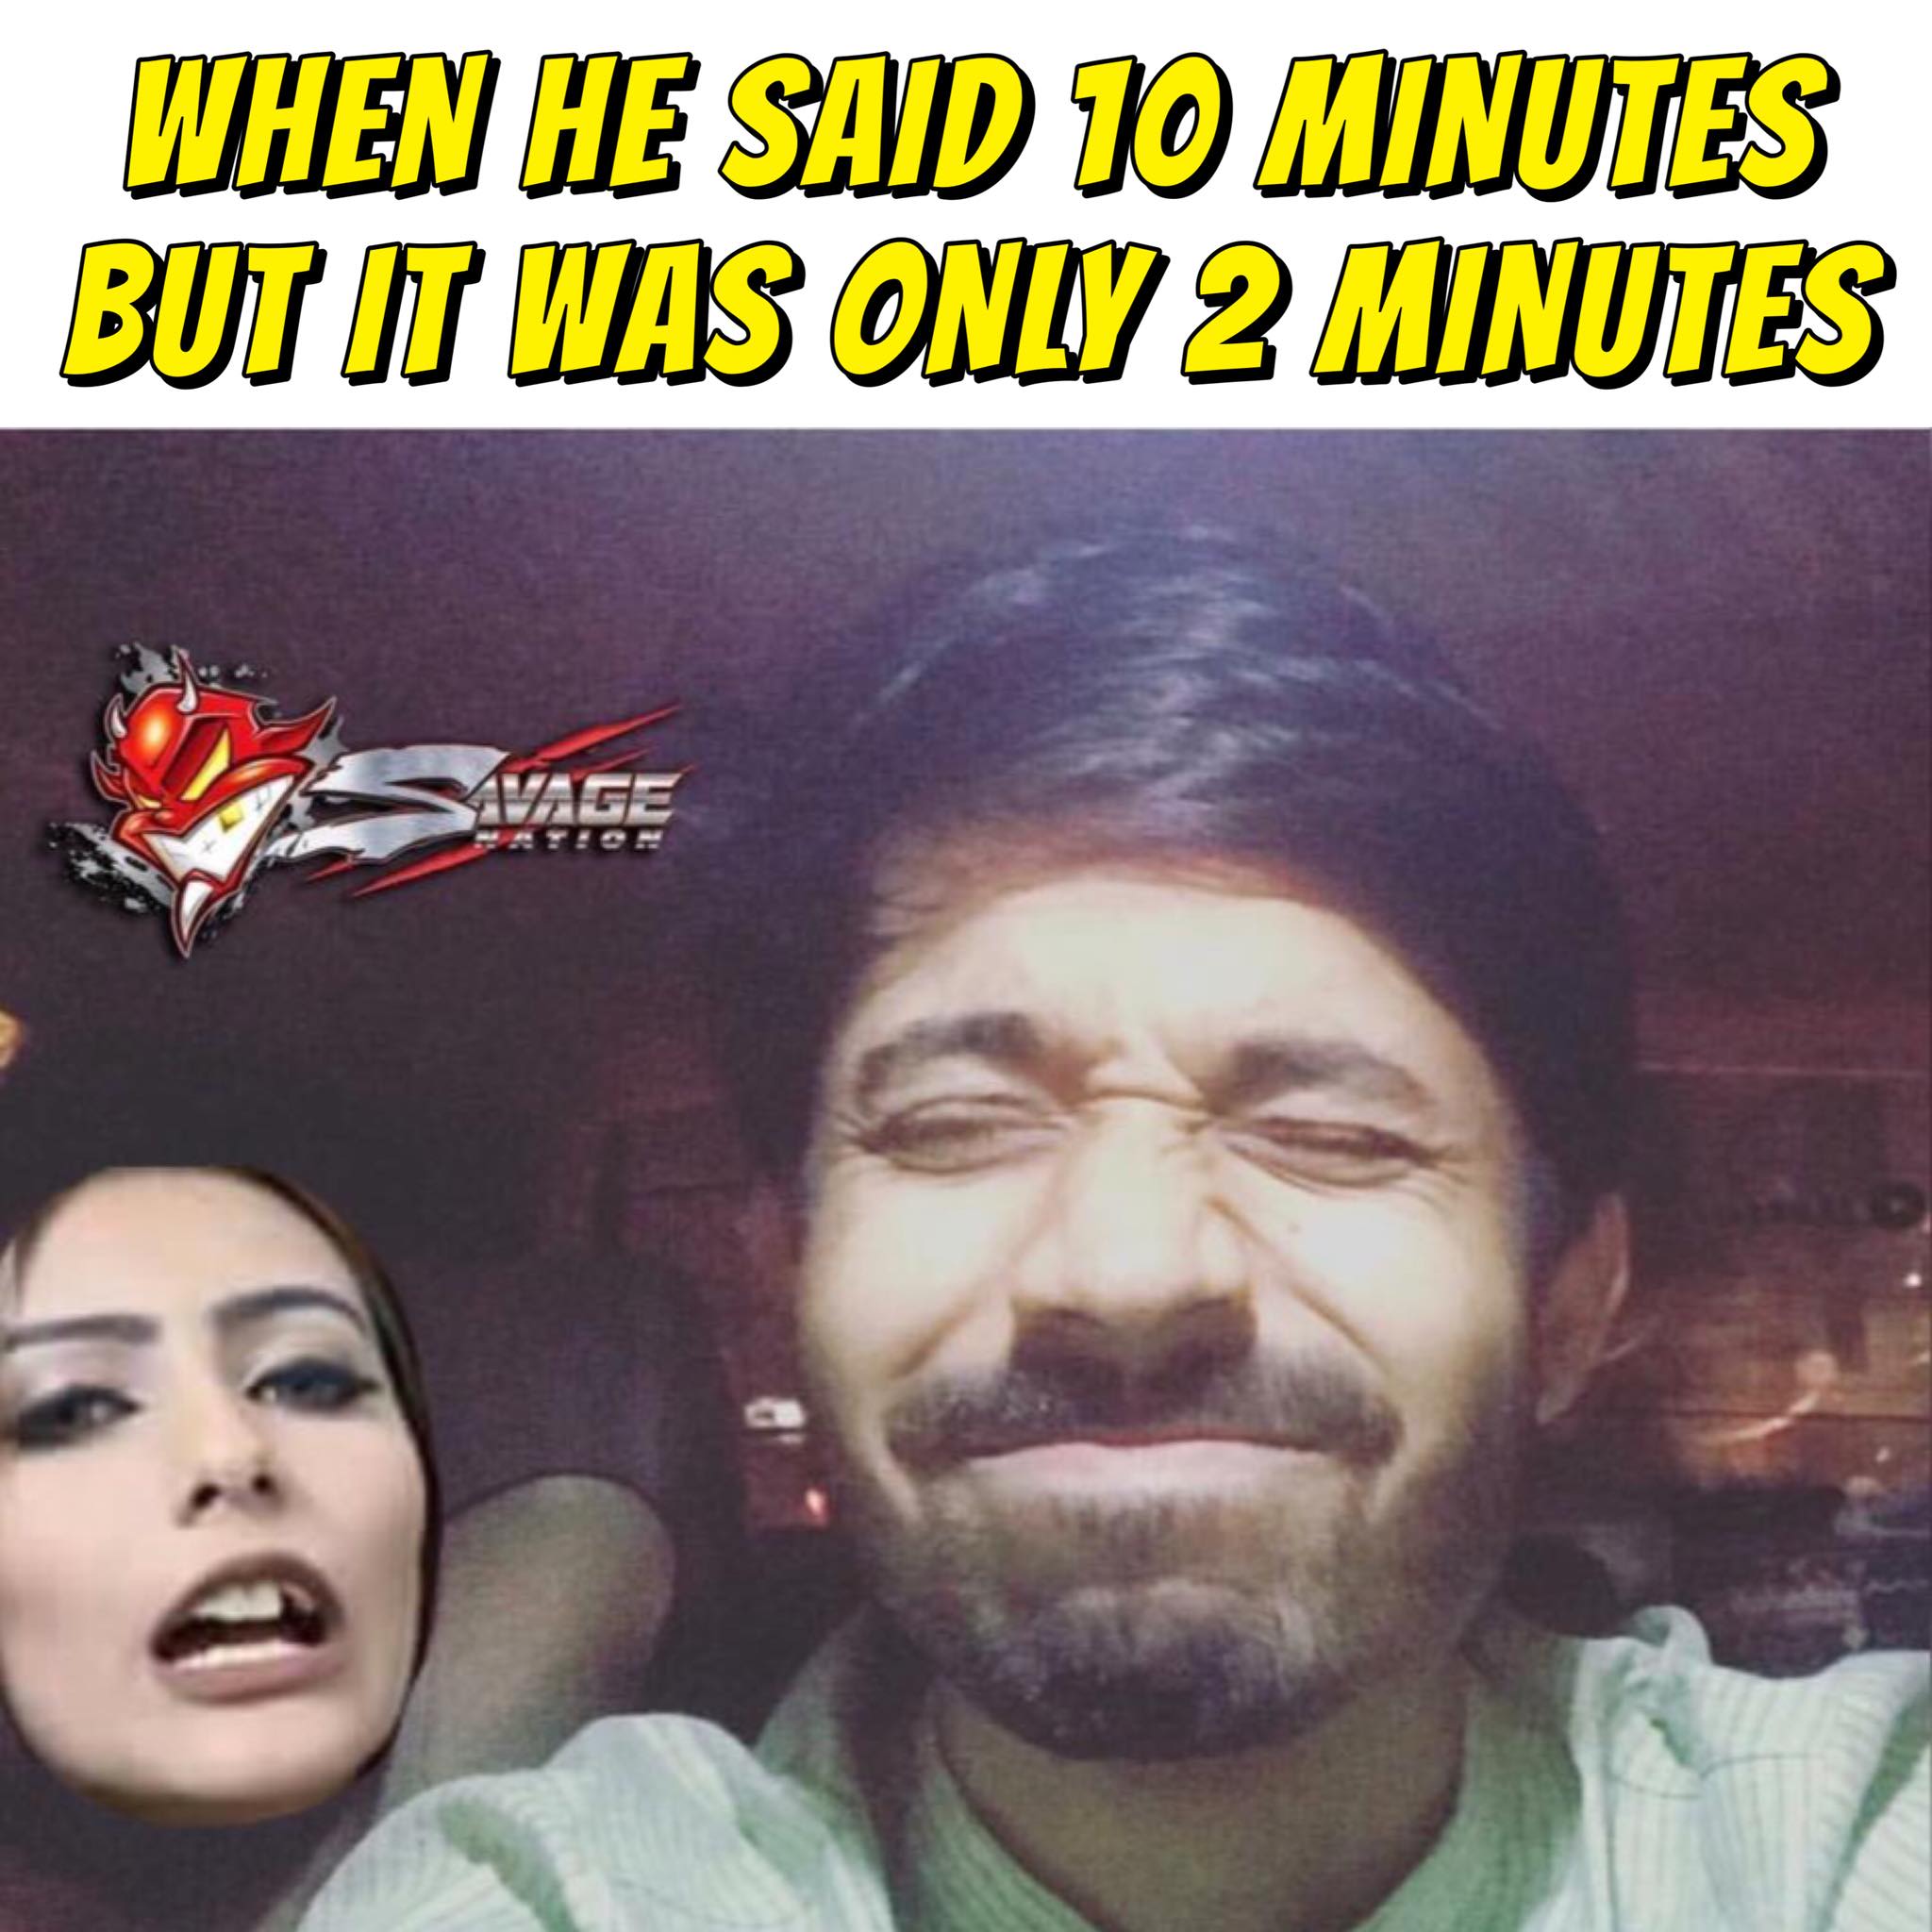
Caption: WHEN HE SAID 10 MINUTES BUT IT WAS ONLY 2 MINUTES
Label: hate